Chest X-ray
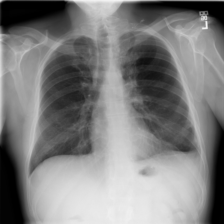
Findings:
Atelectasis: negative
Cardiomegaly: negative
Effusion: positive
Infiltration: negative
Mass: negative
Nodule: negative
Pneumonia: negative
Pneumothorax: negative
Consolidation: negative
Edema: negative
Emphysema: negative
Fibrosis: positive
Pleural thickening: negative
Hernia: negative